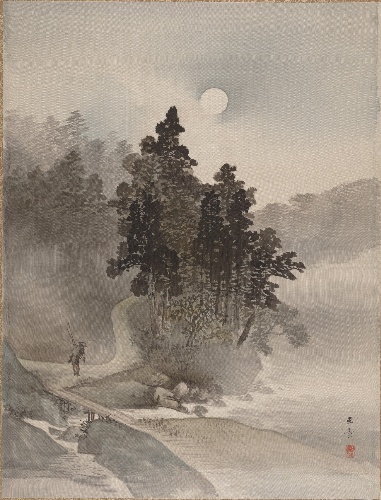
Artist: Kawabata Gyokushō
Artist bio: Japanese, 1842–1913
Date: ca. 1887–92
Object type: Album leaf
Classification: Paintings
Medium: Album leaf; ink and color on silk
Culture: Japan
Period: Meiji period (1868–1912)
Dimensions: 14 1/2 x 11 in. (36.8 x 27.9 cm)
Department: Asian Art
Credit line: Charles Stewart Smith Collection, Gift of Mrs. Charles Stewart Smith, Charles Stewart Smith Jr., and Howard Caswell Smith, in memory of Charles Stewart Smith, 1914
Accession year: 1914
Repository: Metropolitan Museum of Art, New York, NY
Tags: Roads|Moon|Trees|Night